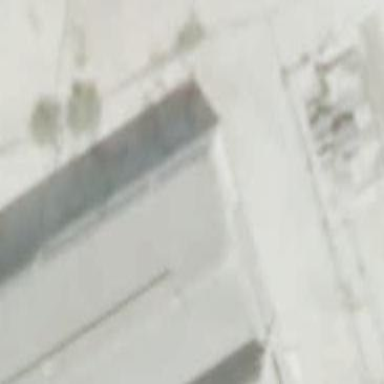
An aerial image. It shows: Part of building.